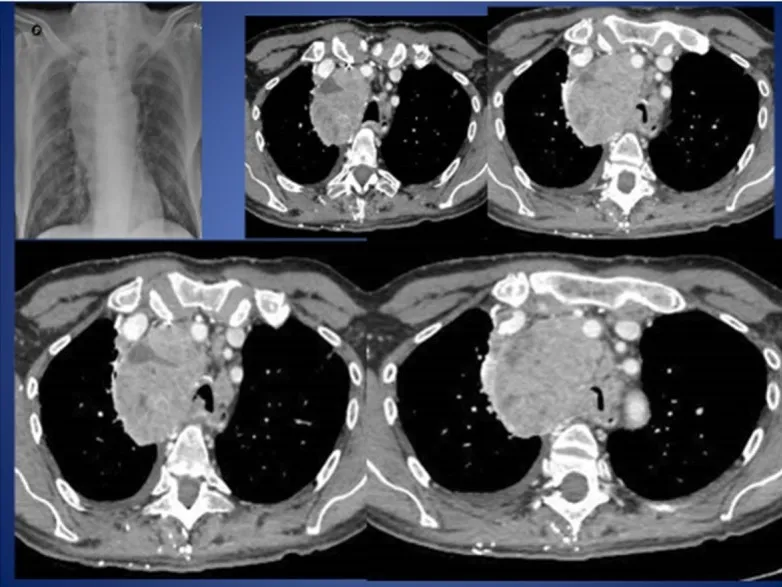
Chest radiography and Computed Tomography (CT) showed a solid neoplastic lesion in the apical segment of the right lower lobe and significant stenosis of the tracheal lumen.
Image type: radiology (ct)